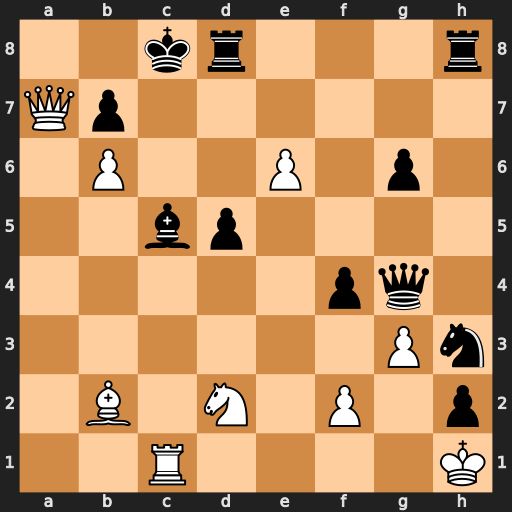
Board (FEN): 2kr3r/Qp6/1P2P1p1/2bp4/5pq1/6Pn/1B1N1P1p/2R4K
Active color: w
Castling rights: -
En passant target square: -
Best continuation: Rxc5#